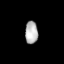
Tissue: lung
Cell type: Epithelial cells
Senescence score: 0.5759
Nuclear area (px): 284
Mean DAPI intensity: 179.303